Question: With the help of sqlite database I am added the Cricket player name and finally it display the names in listview.
I am added the Update and delete button in CustomCursorAdapter.java.Below I am posted the Adapter code for that:
'''
import android.content.Context;
import android.database.Cursor;
import android.view.LayoutInflater;
import android.view.View;
import android.view.ViewGroup;
import android.widget.Button;
import android.widget.CursorAdapter;
import android.widget.TextView;
public class CustomCursorAdapter extends CursorAdapter {
public CustomCursorAdapter(Context context, Cursor c) {
super(context, c);
}
@Override
public View newView(Context context, Cursor cursor, ViewGroup parent) {
// when the view will be created for first time,
// we need to tell the adapters, how each item will look
LayoutInflater inflater = LayoutInflater.from(parent.getContext());
View retView = inflater.inflate(R.layout.single_row_item, parent, false);
return retView;
}
@Override
public void bindView(View view, Context context, Cursor cursor) {
// here we are setting our data
// that means, take the data from the cursor and put it in views
TextView textViewPersonName = (TextView) view.findViewById(R.id.tv_person_name);
textViewPersonName.setText(cursor.getString(cursor.getColumnIndex(cursor.getColumnName(1))));
//Handle buttons and add onClickListeners
Button deleteBtn = (Button)view.findViewById(R.id.delete_btn);
Button updateBtn = (Button)view.findViewById(R.id.update_btn);
deleteBtn.setOnClickListener(new View.OnClickListener(){
@Override
public void onClick(View v) {
notifyDataSetChanged();
}
});
updateBtn.setOnClickListener(new View.OnClickListener(){
@Override
public void onClick(View v) {
//do something
notifyDataSetChanged();
}
});
}
}
'''
'''
<?xml version="1.0" encoding="utf-8"?>
<RelativeLayout xmlns:android="http://schemas.android.com/apk/res/android"
android:layout_width="match_parent"
android:layout_height="match_parent" >
<Button
android:id="@+id/update_btn"
android:layout_width="wrap_content"
android:layout_height="wrap_content"
android:layout_alignParentTop="true"
android:layout_toLeftOf="@+id/delete_btn"
android:text="Update" />
<Button
android:id="@+id/delete_btn"
android:layout_width="wrap_content"
android:layout_height="wrap_content"
android:layout_alignParentRight="true"
android:layout_alignParentTop="true"
android:text="Delete" />
<TextView
android:id="@+id/tv_person_name"
android:layout_width="match_parent"
android:layout_height="wrap_content"
android:layout_alignBaseline="@+id/add_btn"
android:layout_alignBottom="@+id/add_btn"
android:layout_alignParentLeft="true"
android:paddingBottom="5dp"
android:text="Sample Data"
android:textSize="15sp" />
</RelativeLayout>
'''
'''
import android.content.ContentValues;
import android.content.Context;
import android.database.Cursor;
import android.database.sqlite.SQLiteDatabase;
import android.database.sqlite.SQLiteOpenHelper;
import android.util.Log;
public class PersonDatabaseHelper {
private static final String TAG = PersonDatabaseHelper.class.getSimpleName();
// database configuration
// if you want the onUpgrade to run then change the database_version
private static final int DATABASE_VERSION = 1;
private static final String DATABASE_NAME = "mydatabase.db";
// table configuration
private static final String TABLE_NAME = "person_table"; // Table name
private static final String PERSON_TABLE_COLUMN_ID = "_id"; // a column named "_id" is required for cursor
private static final String PERSON_TABLE_COLUMN_NAME = "person_name";
private static final String PERSON_TABLE_COLUMN_PIN = "person_pin";
private DatabaseOpenHelper openHelper;
private SQLiteDatabase database;
// this is a wrapper class. that means, from outside world, anyone will communicate with PersonDatabaseHelper,
// but under the hood actually DatabaseOpenHelper class will perform database CRUD operations
public PersonDatabaseHelper(Context aContext) {
openHelper = new DatabaseOpenHelper(aContext);
database = openHelper.getWritableDatabase();
}
public void insertData (String aPersonName, String aPersonPin) {
// we are using ContentValues to avoid sql format errors
ContentValues contentValues = new ContentValues();
contentValues.put(PERSON_TABLE_COLUMN_NAME, aPersonName);
contentValues.put(PERSON_TABLE_COLUMN_PIN, aPersonPin);
database.insert(TABLE_NAME, null, contentValues);
}
public Cursor getAllData () {
String buildSQL = "SELECT * FROM " + TABLE_NAME;
Log.d(TAG, "getAllData SQL: " + buildSQL);
return database.rawQuery(buildSQL, null);
}
// this DatabaseOpenHelper class will actually be used to perform database related operation
private class DatabaseOpenHelper extends SQLiteOpenHelper {
public DatabaseOpenHelper(Context aContext) {
super(aContext, DATABASE_NAME, null, DATABASE_VERSION);
}
@Override
public void onCreate(SQLiteDatabase sqLiteDatabase) {
// Create your tables here
String buildSQL = "CREATE TABLE " + TABLE_NAME + "( " + PERSON_TABLE_COLUMN_ID + " INTEGER PRIMARY KEY, " +
PERSON_TABLE_COLUMN_NAME + " TEXT, " + PERSON_TABLE_COLUMN_PIN + " TEXT )";
Log.d(TAG, "onCreate SQL: " + buildSQL);
sqLiteDatabase.execSQL(buildSQL);
}
@Override
public void onUpgrade(SQLiteDatabase sqLiteDatabase, int oldVersion, int newVersion) {
// Database schema upgrade code goes here
String buildSQL = "DROP TABLE IF EXISTS " + TABLE_NAME;
Log.d(TAG, "onUpgrade SQL: " + buildSQL);
sqLiteDatabase.execSQL(buildSQL); // drop previous table
onCreate(sqLiteDatabase); // create the table from the beginning
}
}
}
'''

In that above screenshot,it shows the Update and delete button.If I click the Update button it have to show an alert dialog and edit the name of the specified listview and display it.
Then if I click the Delete button,it have to delete the appropriate listview row.
Anybody can help me with this.Thank you.
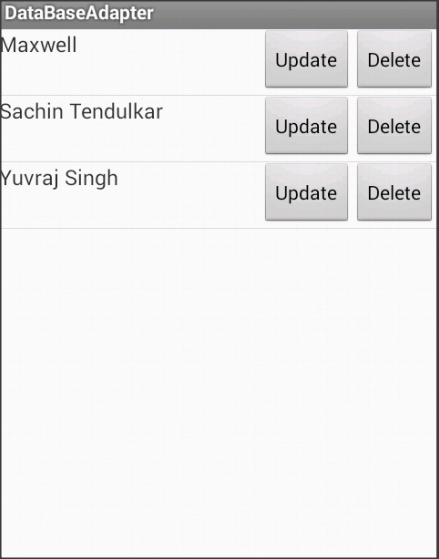
Answer: Finally I done it on my own.But instead of using 'Cursor Adapter' I am using 'Base Adapter' to get the output.
I referred this <URL>.I took more time to find this tutorial.It helped me a lot.Then I change some modification for the front page and for my requirement.

I change my front page like this.Below I am showing the changes in MainActivity for that:
'''
public class MainActivity extends Activity implements OnClickListener {
private Button btn_add;
ActionBar actionBar;
private ListView listview;
DatabaseHelper db;
public ArrayList<ProductModel> _productlist = new ArrayList<ProductModel>();
/** Called when the activity is first created. */
@Override
public void onCreate(Bundle savedInstanceState) {
super.onCreate(savedInstanceState);
setContentView(R.layout.main);
btn_add = (Button) findViewById(R.id.btn_add);
btn_add.setOnClickListener(this);
listview = (ListView) findViewById(R.id.listview);
actionBar = getActionBar();
ColorDrawable colorDrawable = new ColorDrawable(
Color.parseColor("#000000"));
actionBar.setBackgroundDrawable(colorDrawable);
}
@Override
protected void onResume() {
// TODO Auto-generated method stub
super.onResume();
_productlist.clear();
db = new DatabaseHelper(getApplicationContext());
db.getWritableDatabase();
ArrayList<ProductModel> product_list = db.getProudcts();
for (int i = 0; i < product_list.size(); i++) {
String tidno = product_list.get(i).getIdno();
System.out.println("tidno>>>>>" + tidno);
String tname = product_list.get(i).getProductname();
String tprice = product_list.get(i).getProductprice();
ProductModel _ProductModel = new ProductModel();
_ProductModel.setIdno(tidno);
_ProductModel.setProductname(tname);
_ProductModel.setProductprice(tprice);
_productlist.add(_ProductModel);
}
listview.setAdapter(new ListAdapter(this));
db.close();
}
private class ListAdapter extends BaseAdapter {
LayoutInflater inflater;
ViewHolder viewHolder;
public ListAdapter(Context context) {
// TODO Auto-generated constructor stub
inflater = LayoutInflater.from(context);
}
@Override
public int getCount() {
// TODO Auto-generated method stub
return _productlist.size();
}
@Override
public Object getItem(int position) {
// TODO Auto-generated method stub
return position;
}
@Override
public long getItemId(int position) {
// TODO Auto-generated method stub
return position;
}
@Override
public View getView(int position, View convertView, ViewGroup parent) {
// TODO Auto-generated method stub
if (convertView == null) {
convertView = inflater.inflate(R.layout.listview_row, null);
viewHolder = new ViewHolder();
viewHolder.txt_pname = (TextView) convertView
.findViewById(R.id.txtdisplaypname);
viewHolder.txt_pprice = (TextView) convertView
.findViewById(R.id.txtdisplaypprice);
viewHolder.txtidno = (TextView) convertView
.findViewById(R.id.txtdisplaypid);
convertView.setTag(viewHolder);
} else {
viewHolder = (ViewHolder) convertView.getTag();
}
viewHolder.txt_pname.setText(_productlist.get(position)
.getProductname().trim());
viewHolder.txt_pprice.setText(_productlist.get(position)
.getProductprice().trim());
viewHolder.txtidno.setText(_productlist.get(position).getIdno()
.trim());
final int temp = position;
(convertView.findViewById(R.id.btn_update))
.setOnClickListener(new OnClickListener() {
public void onClick(View arg0) {
String _productid = String.valueOf(_productlist
.get(temp).getIdno());
String _productname = _productlist.get(temp)
.getProductname();
String _productprice = _productlist.get(temp)
.getProductprice();
Intent intent = new Intent(MainActivity.this,
AddUpdateValues.class);
Bundle bundle = new Bundle();
bundle.putString("id", _productid);
bundle.putString("name", _productname);
bundle.putString("price", _productprice);
intent.putExtras(bundle);
startActivity(intent);
}
});
(convertView.findViewById(R.id.btn_delete))
.setOnClickListener(new OnClickListener() {
public void onClick(View arg0) {
AlertDialog.Builder alertbox = new AlertDialog.Builder(
MainActivity.this);
alertbox.setCancelable(true);
alertbox.setMessage("Are you sure you want to delete ?");
alertbox.setPositiveButton("Yes",
new DialogInterface.OnClickListener() {
public void onClick(
DialogInterface arg0, int arg1) {
Log.i(">>>TEMP>>>", temp + "");
Log.i(">>>getIdno>>>>>>",
_productlist.get(temp)
.getIdno().trim()
+ "");
System.out
.println(">>>getIdno>>>>>>"
+ _productlist
.get(temp)
.getIdno()
.trim());
db.removeProduct(
_productlist.get(temp)
.getIdno().trim(),
"", "");
MainActivity.this.onResume();
Toast.makeText(
getApplicationContext(),
"Project Deleted...",
Toast.LENGTH_SHORT).show();
}
});
alertbox.setNegativeButton("No",
new DialogInterface.OnClickListener() {
public void onClick(
DialogInterface arg0, int arg1) {
}
});
alertbox.show();
}
});
return convertView;
}
}
private class ViewHolder {
TextView txt_pname;
TextView txt_pprice;
TextView txtidno;
}
@Override
public void onClick(View v) {
// TODO Auto-generated method stub
switch (v.getId()) {
case R.id.btn_add:
Intent addintent = new Intent(MainActivity.this, AddRecord.class);
startActivity(addintent);
break;
default:
break;
}
}
}
'''
I Hope this answer may be helpful to someone.